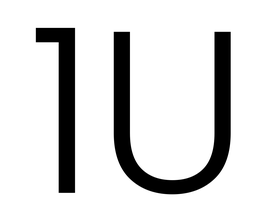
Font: Poppins-Light